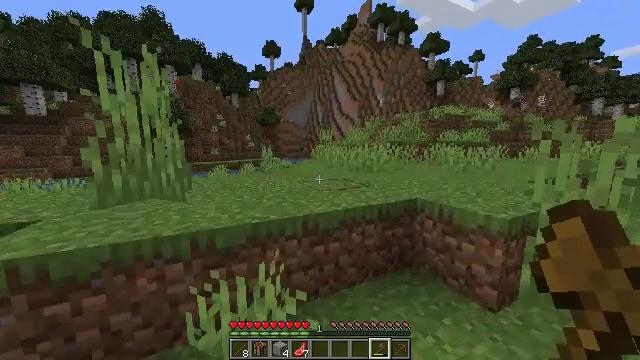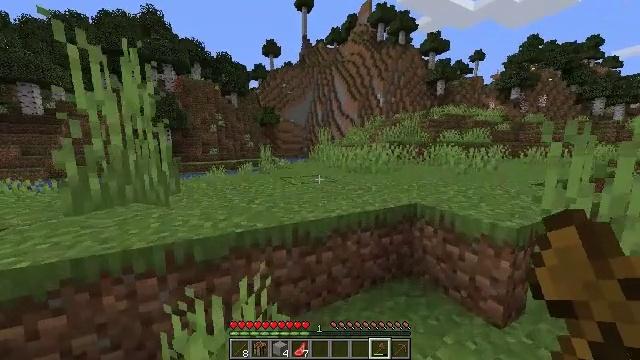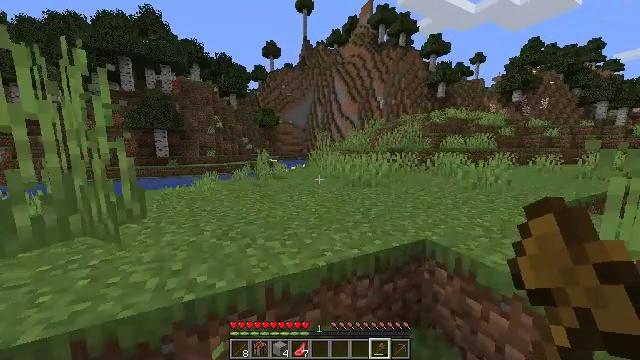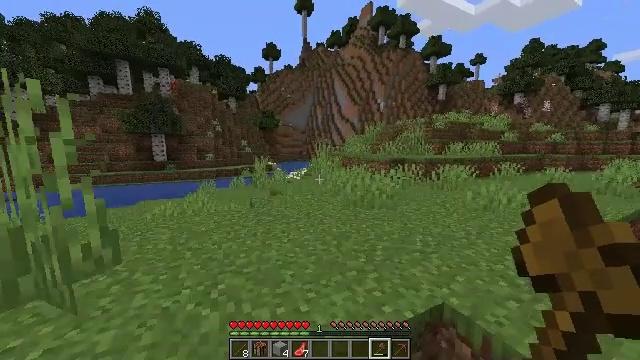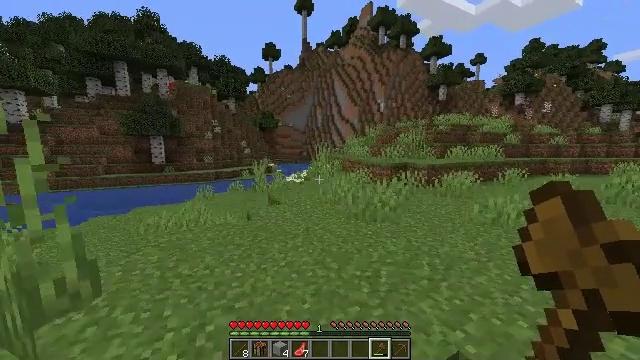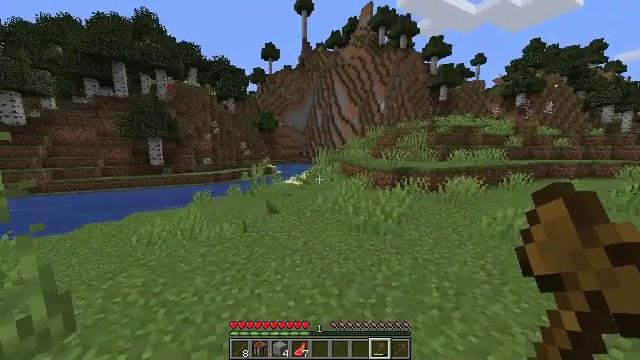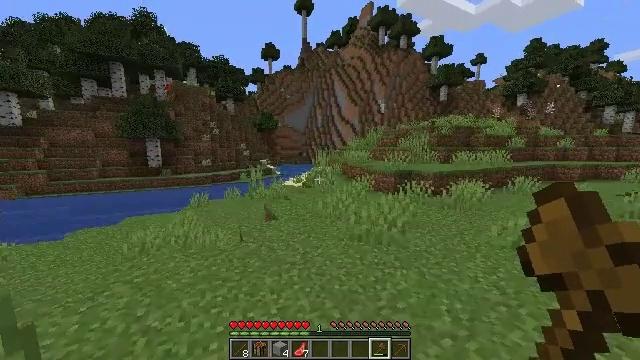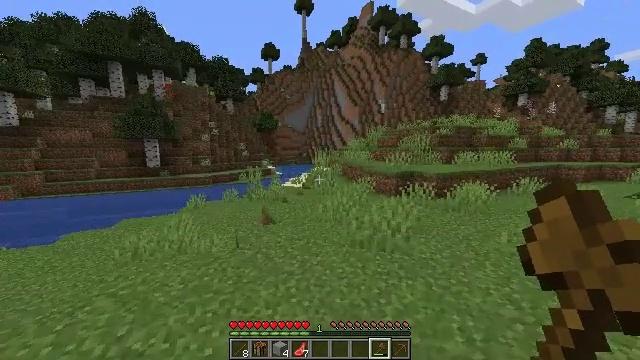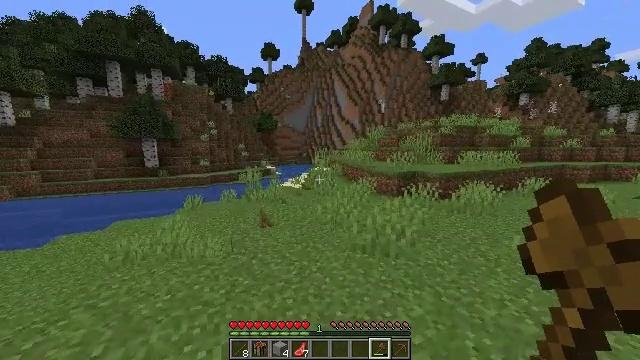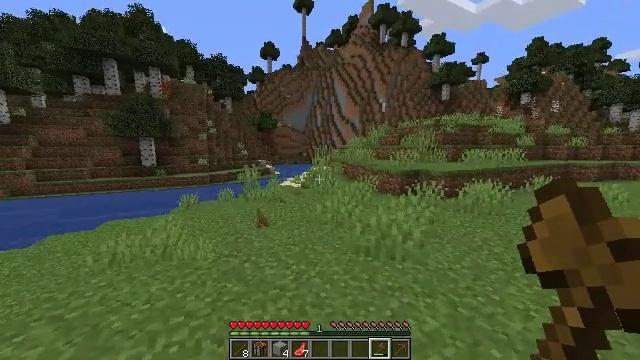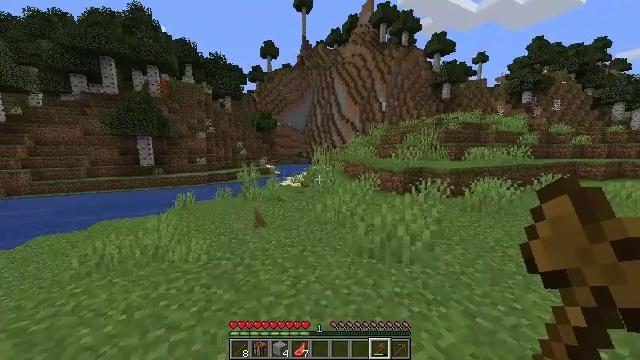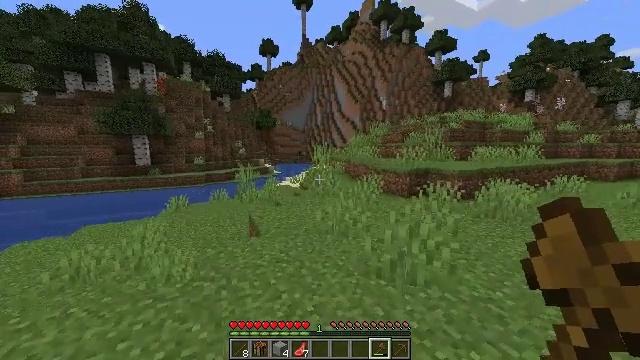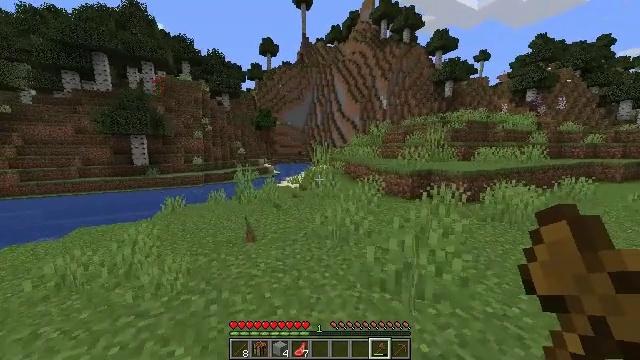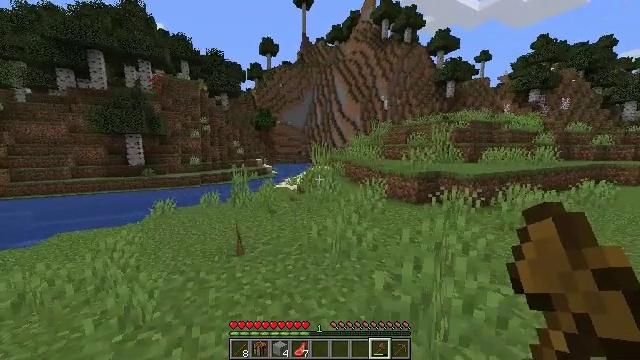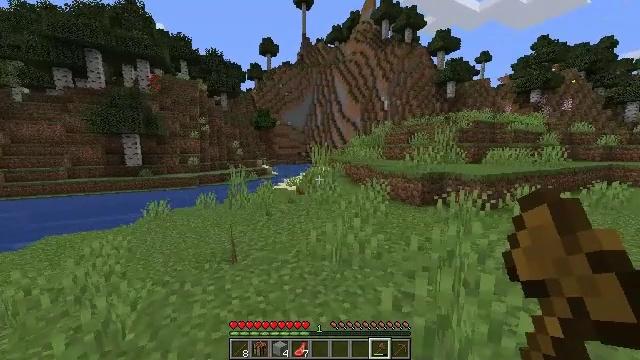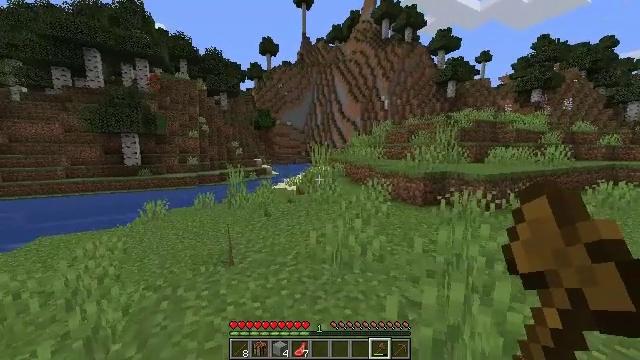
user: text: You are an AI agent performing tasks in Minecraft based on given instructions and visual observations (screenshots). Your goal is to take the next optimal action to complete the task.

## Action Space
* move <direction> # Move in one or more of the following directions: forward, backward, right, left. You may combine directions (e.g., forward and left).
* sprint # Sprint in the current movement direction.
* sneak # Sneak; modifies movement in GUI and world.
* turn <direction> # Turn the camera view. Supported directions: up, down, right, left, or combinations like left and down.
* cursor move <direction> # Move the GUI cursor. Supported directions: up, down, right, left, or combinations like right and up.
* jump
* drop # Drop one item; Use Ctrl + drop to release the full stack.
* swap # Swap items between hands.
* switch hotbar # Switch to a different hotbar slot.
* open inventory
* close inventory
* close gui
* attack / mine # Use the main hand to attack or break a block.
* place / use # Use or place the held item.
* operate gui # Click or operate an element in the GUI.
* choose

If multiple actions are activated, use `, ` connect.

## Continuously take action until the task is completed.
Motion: motion action
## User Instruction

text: Gather grass block for landscaping.
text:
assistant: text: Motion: move forward
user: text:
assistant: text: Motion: move forward, jump
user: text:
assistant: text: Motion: move forward, jump
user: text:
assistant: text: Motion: move forward, jump
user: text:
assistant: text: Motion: move forward, jump
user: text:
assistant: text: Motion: move forward
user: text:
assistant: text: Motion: move forward
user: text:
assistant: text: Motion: move forward
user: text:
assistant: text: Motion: move forward
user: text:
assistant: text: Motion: move forward
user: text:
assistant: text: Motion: move forward
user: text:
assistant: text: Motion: move forward
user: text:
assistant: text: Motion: move forward
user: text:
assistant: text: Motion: move forward
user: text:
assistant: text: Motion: move forward
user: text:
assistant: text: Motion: move forward
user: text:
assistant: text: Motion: move forward
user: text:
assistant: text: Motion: move forward
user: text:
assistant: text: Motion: move forward
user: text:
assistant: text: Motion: move forward
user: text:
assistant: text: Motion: move forward
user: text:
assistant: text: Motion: move forward
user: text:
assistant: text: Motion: move forward
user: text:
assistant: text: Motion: move forward
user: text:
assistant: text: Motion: move forward
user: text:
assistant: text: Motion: move forward
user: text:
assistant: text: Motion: move forward
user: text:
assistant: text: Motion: move forward
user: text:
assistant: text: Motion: move forward
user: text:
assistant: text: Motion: move forward